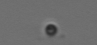
Label: nanoplankton_mix